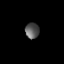
Tissue: lung
Cell type: Endothelial cells
Senescence score: 0.6318
Nuclear area (px): 218
Mean DAPI intensity: 87.087